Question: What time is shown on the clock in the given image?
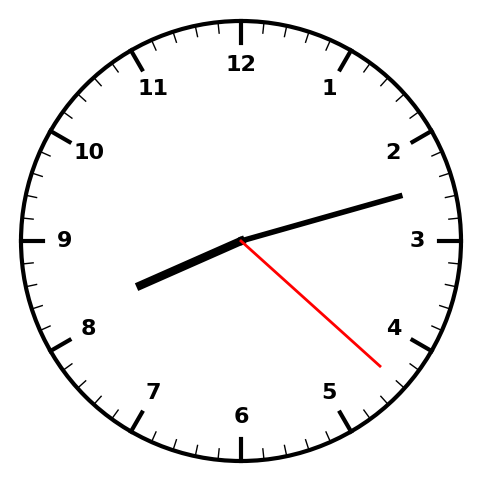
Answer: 08:12:22